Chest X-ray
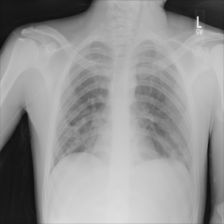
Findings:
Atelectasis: negative
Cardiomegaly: negative
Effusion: negative
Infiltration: negative
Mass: negative
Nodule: negative
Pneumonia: negative
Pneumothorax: negative
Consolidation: negative
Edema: negative
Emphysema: negative
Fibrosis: negative
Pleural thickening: negative
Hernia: negative